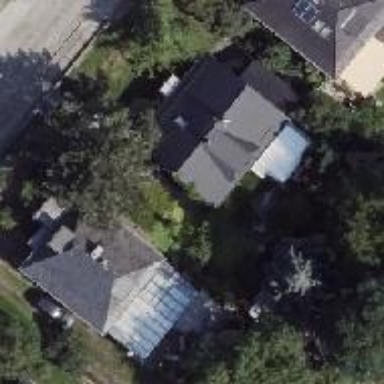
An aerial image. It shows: House with hipped roof.